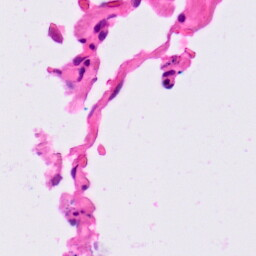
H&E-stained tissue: Lung